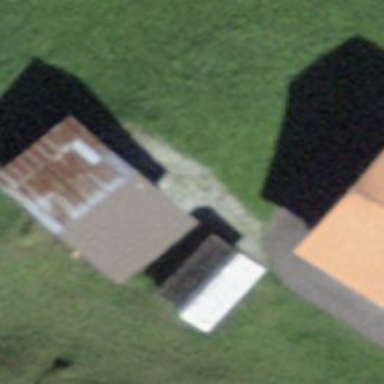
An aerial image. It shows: Barn.